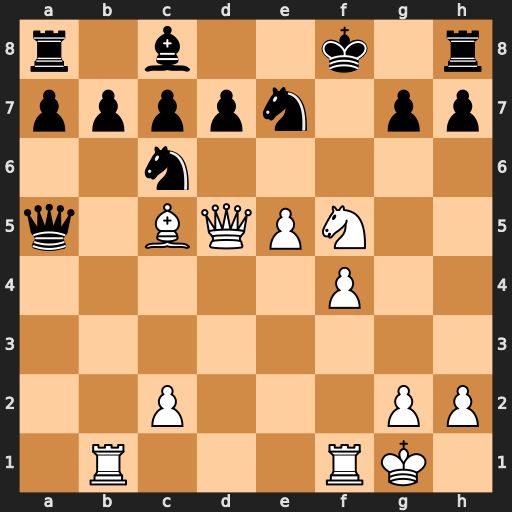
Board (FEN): r1b2k1r/ppppn1pp/2n5/q1BQPN2/5P2/8/2P3PP/1R3RK1
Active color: w
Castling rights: -
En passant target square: -
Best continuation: Bxe7+ Nxe7 Qxa5